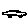
Label: car